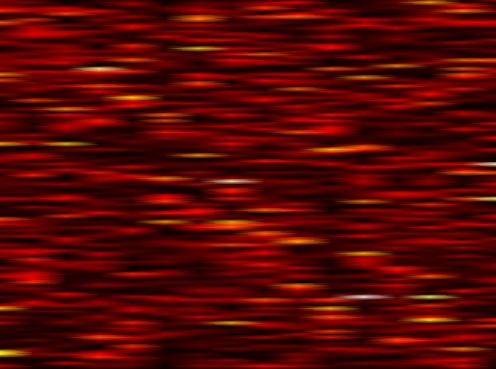
Label: UFMC